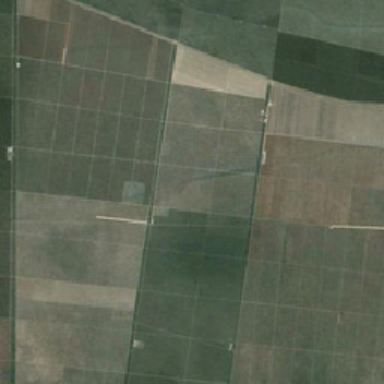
Every part of the farm is rectangular .